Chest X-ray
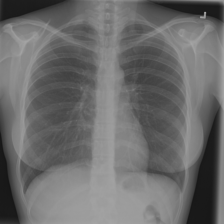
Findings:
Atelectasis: negative
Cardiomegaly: negative
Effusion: negative
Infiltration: negative
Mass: negative
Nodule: negative
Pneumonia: negative
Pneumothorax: negative
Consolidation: negative
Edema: negative
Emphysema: negative
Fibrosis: negative
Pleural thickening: negative
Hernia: negative